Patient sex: F
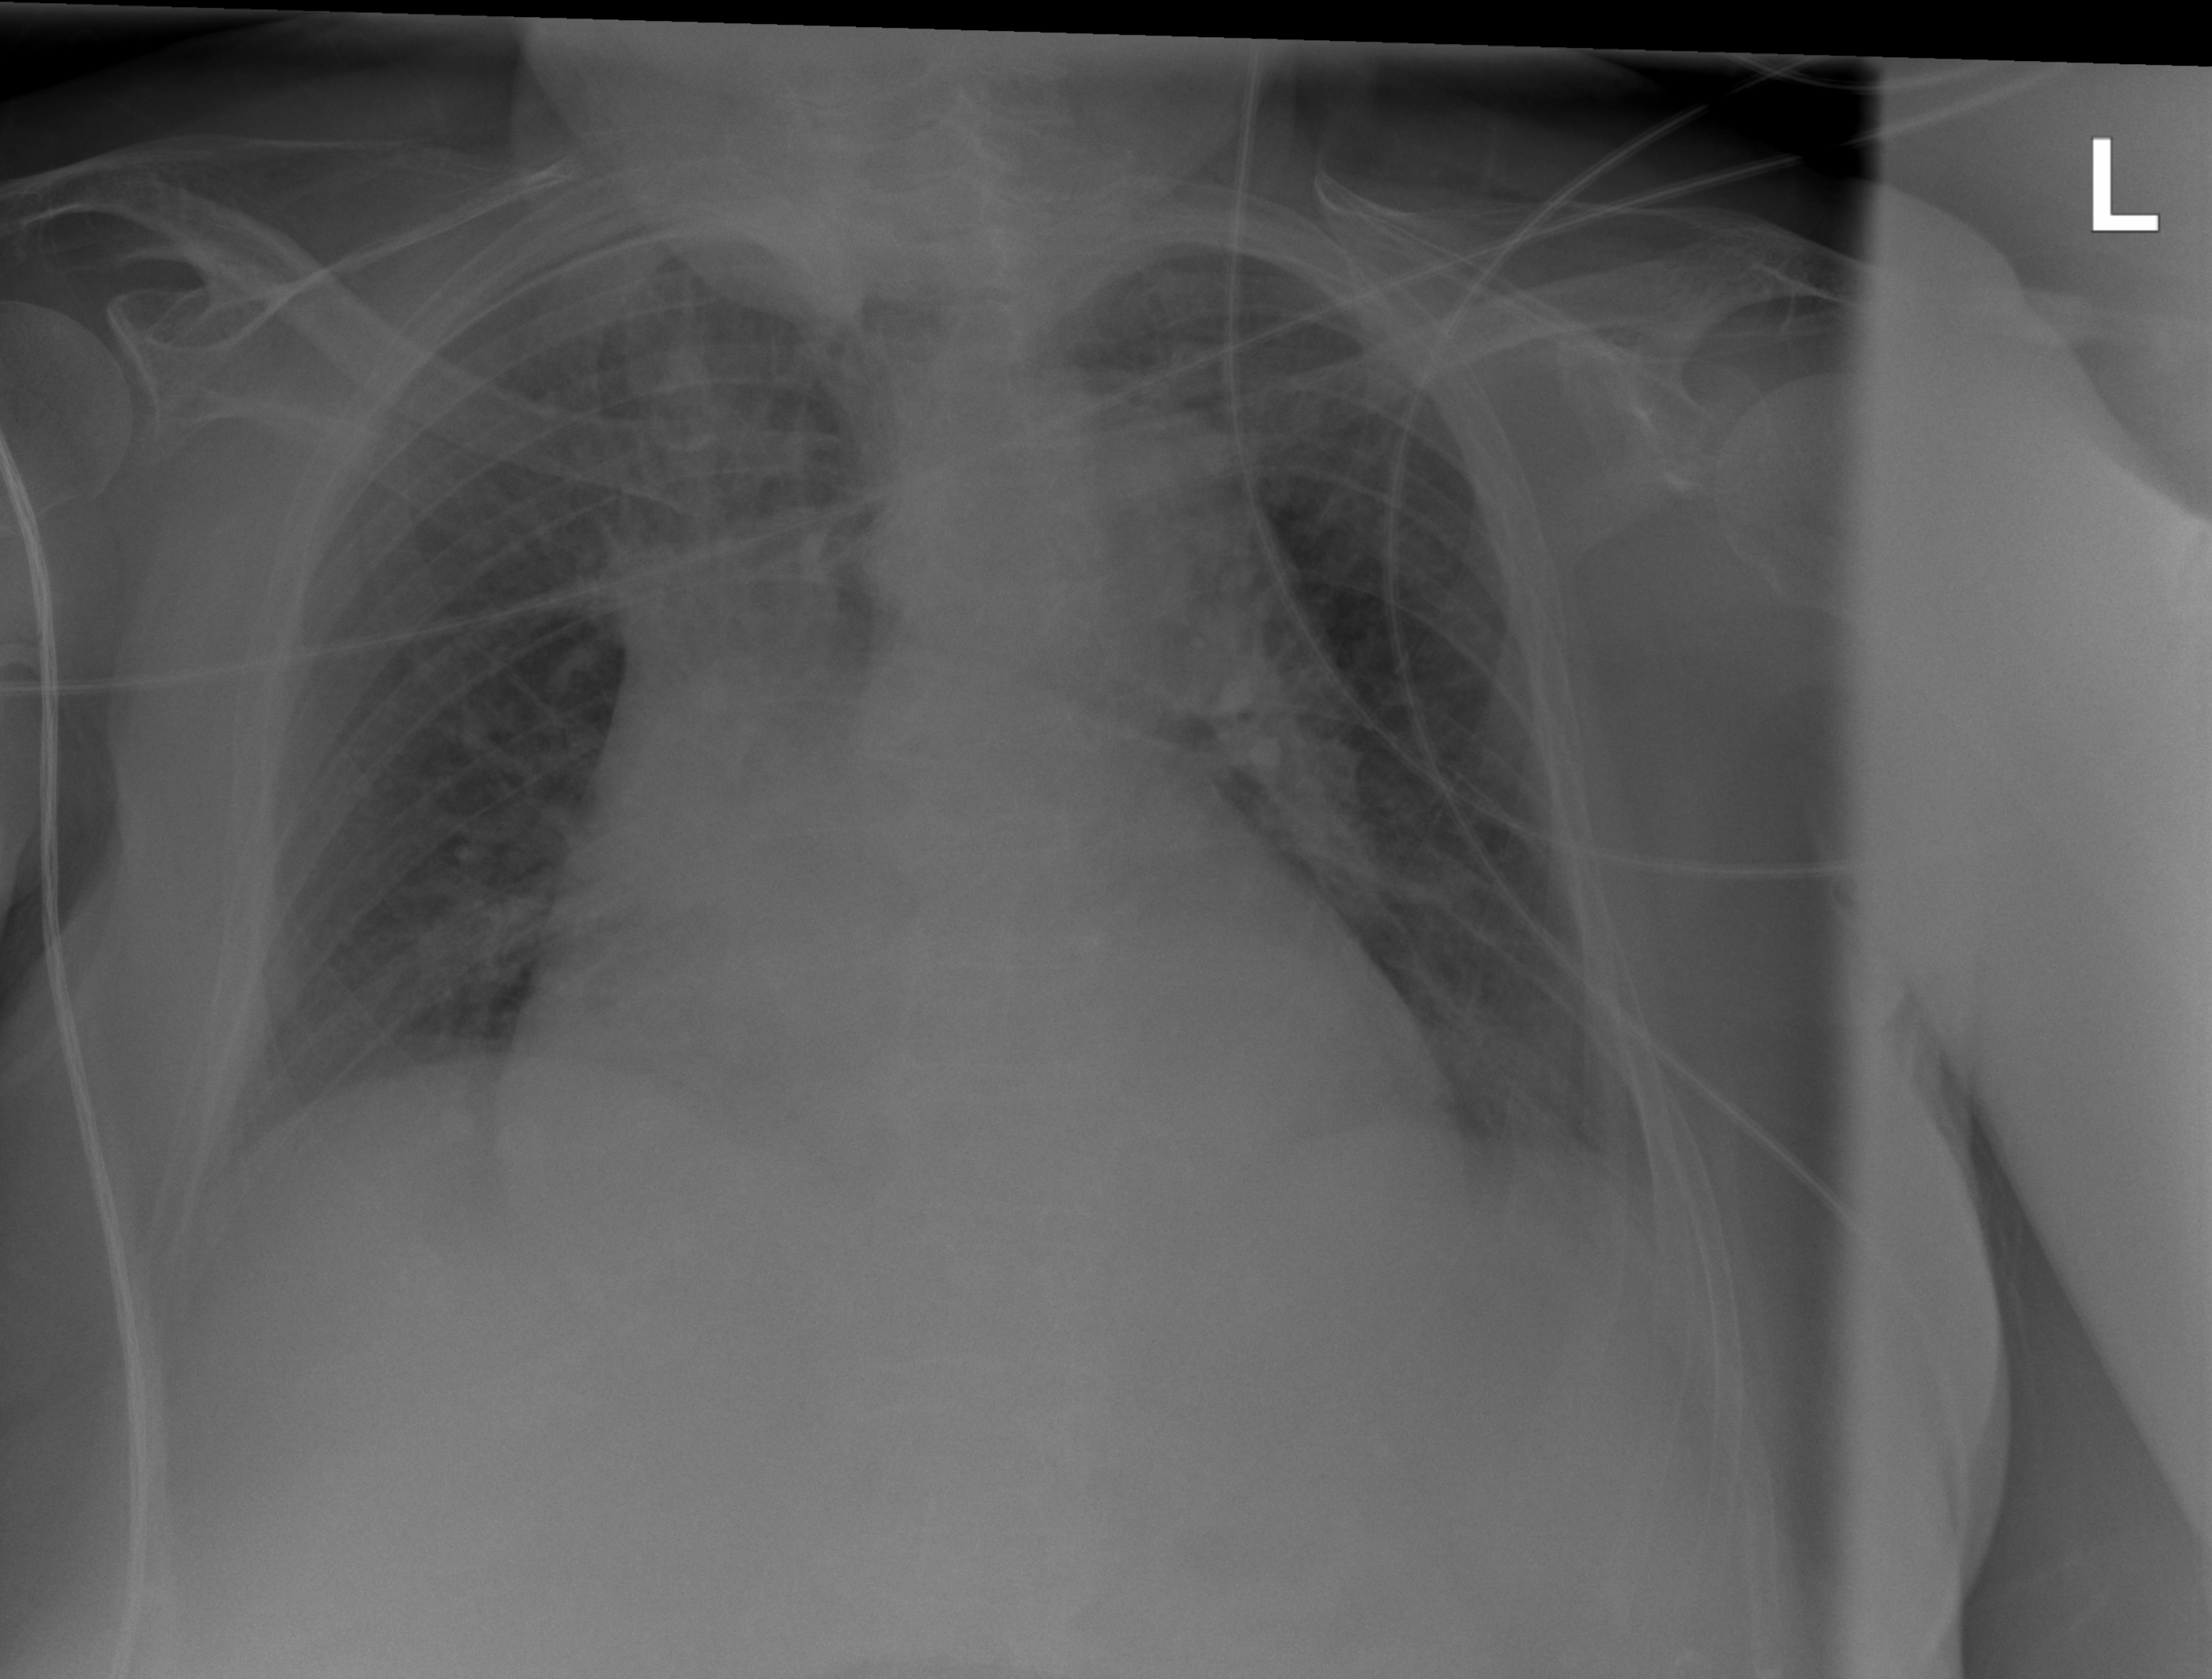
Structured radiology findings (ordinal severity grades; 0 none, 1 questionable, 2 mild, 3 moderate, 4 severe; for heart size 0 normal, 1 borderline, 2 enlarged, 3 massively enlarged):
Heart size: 2
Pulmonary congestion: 2
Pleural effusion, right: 0
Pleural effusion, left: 0
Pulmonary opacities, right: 2
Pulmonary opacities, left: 2
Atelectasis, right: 2
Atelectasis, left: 2